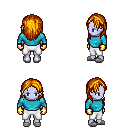
a pixel art fantasy rpg character, female body template, dark elf, purple skin, teal long-sleeve shirt, white pants, dark blonde long hairstyle, gold gloves, white slippers, four views (front, back, left, right), 2x2 character sprite sheet, small pixel art, hard edges, no anti-aliasing